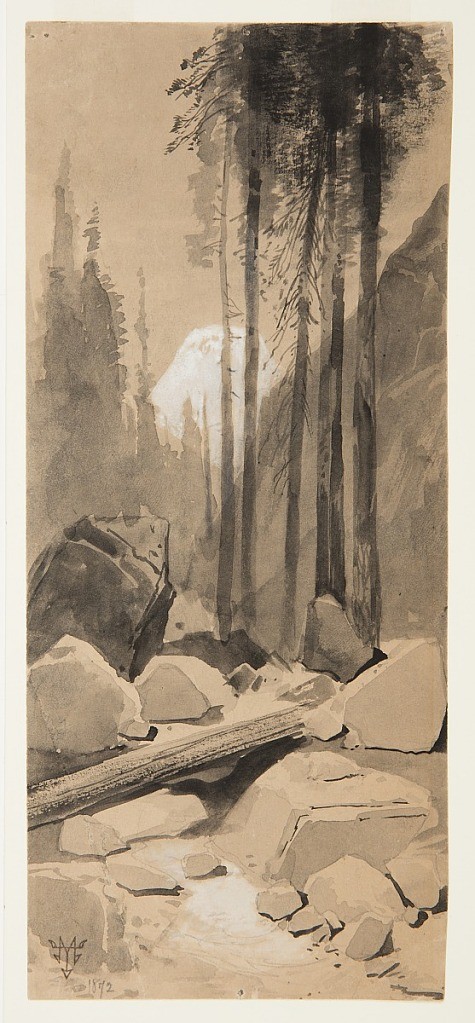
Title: In the Yosemite Valley
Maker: Thomas Moran, American, b. Britain, 1837–1926
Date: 1872
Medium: Brush and black ink, gray wash and white gouache on cream-colored paper
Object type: Drawing
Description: Vertical view of a rocky stream in the foreground bottom, followed by pines in the middle ground, with a snow-covered peak in the background.